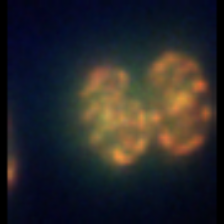
Taxon: Thalassiosira
Group: Diatoms